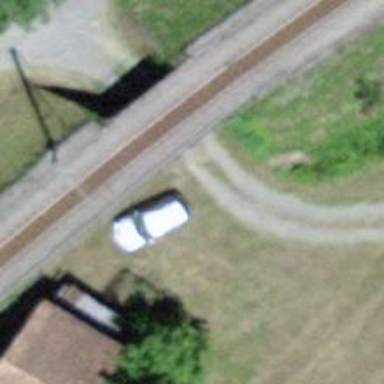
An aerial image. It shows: Narrow gauge railway bridge with electrified contact lines.